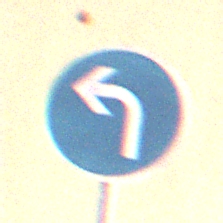
Verkehrszeichen: VorgeschriebeneFahrtrichtungLinks
Umgebung: Outdoor, Urban
Tageszeit: Midday
Wetter: PartlyCloudy
Licht: Natural
Jahreszeit: NotSpecified
Kontrast: MediumContrast